九年级 · 解析几何
(本小题8.0分)

如图, $A, B, C, D, E$ 是 $\odot O$ 上的5等分点, 连结 $A C, C E, E B, B D, D A$, 得到一个五角星图形和五边形MNFGH.

(1)求 $\angle C A D$ 的度数.

(2)连结 $A E$, 求证: $A E=M E$.


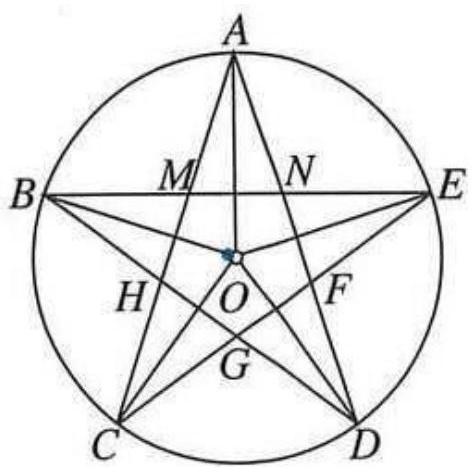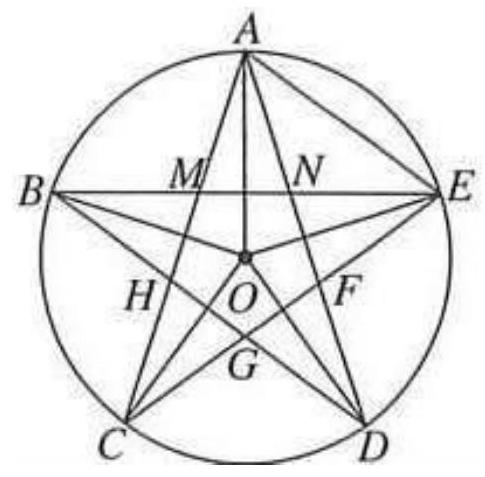
答案: 【小题1】

$\because A, B, C, D, E$ 是 $\odot O$ 上的 5 等分点,

$\therefore \angle C O D=\frac{360^{\circ}}{5}=72^{\circ}$,

$\therefore \angle C A D=\frac{1}{2} \angle C O D=36^{\circ}$.

【小题2】

如图,

同(1)可得 $\angle E B D=\angle B D A=36^{\circ}$.

$\because \angle A E B=\angle B D A$,

$\angle D A E=\angle E B D$,

$\angle C A D=36^{\circ}$,

$\therefore \angle M A E=72^{\circ}, \angle A E B=36^{\circ}$,

$\therefore \angle A M E=180^{\circ}-72^{\circ}-36^{\circ}=72^{\circ}$,

$\therefore \angle M A E=\angle A M E$,

$\therefore A E=M E$.

解析: 1.见答案2.见答案